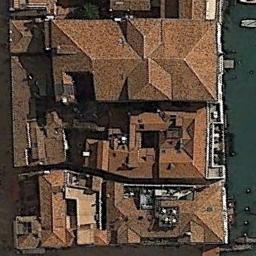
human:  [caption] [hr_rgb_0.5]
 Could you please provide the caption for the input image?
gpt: The brown palace has some palaces of different sizes .

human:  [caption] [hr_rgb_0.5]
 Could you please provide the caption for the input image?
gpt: The palace is generally reddish-brown and has a strange shape .

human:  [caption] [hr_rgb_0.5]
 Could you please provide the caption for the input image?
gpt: The palace is on the grass .

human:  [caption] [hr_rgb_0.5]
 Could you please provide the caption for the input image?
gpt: There are several buildings in the palace .

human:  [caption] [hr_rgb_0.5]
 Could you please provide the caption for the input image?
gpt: A palace with some brown buildings and a river beside .